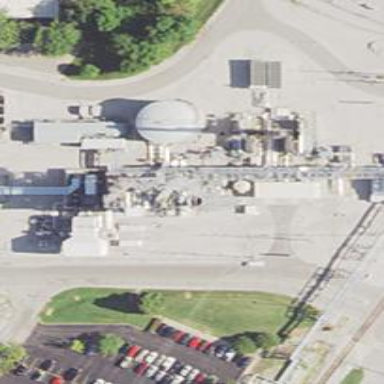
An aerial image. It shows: Gas turbine generator.